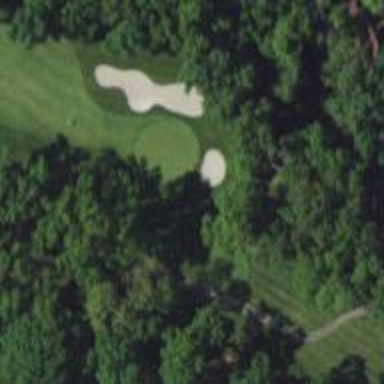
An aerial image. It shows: Golf hole.